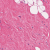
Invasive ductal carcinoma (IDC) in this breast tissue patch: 0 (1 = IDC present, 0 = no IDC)